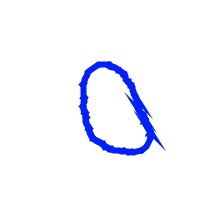
Shape: circle